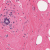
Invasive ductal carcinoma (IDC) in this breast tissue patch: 0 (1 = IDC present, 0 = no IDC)